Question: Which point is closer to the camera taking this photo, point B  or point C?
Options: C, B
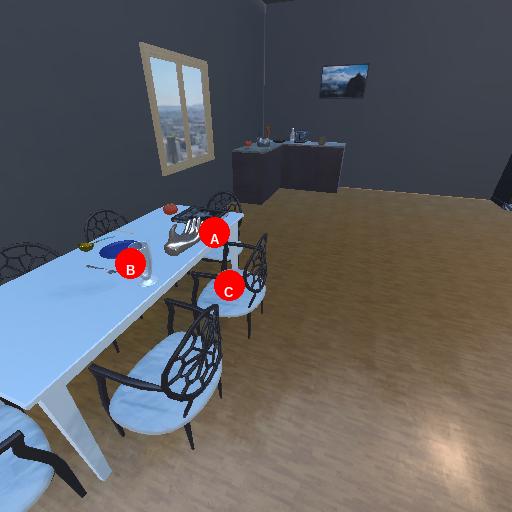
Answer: C